Question: Im coding a navigation like the below mockup using bootstrap 2.x, the idea is to have a centered logo along with a '<URL>'

Ive got the logo centered fine, but im a little unsure how to get it to work with the stack icon whilst keeping to logo centered, because if i add in another element (the hamburger stack) which will need its own span then the logo can only have span11 which isn't enough to center it on the page.
I guess i could achieve this with absolute positioning of the hamburger stack, but would this be correct in terms of using the bootstrap framework and keeping the responsive nature of it working correctly.
Ive made a jsfiddle of the issue here - <URL>
The html im using is
'''
<div class="row-fluid">
<div class="span12 logo-centre">
LOGO
</div>
<div class="span8">
= <!--hamburger stack placeholder icon-->
</div>
'''
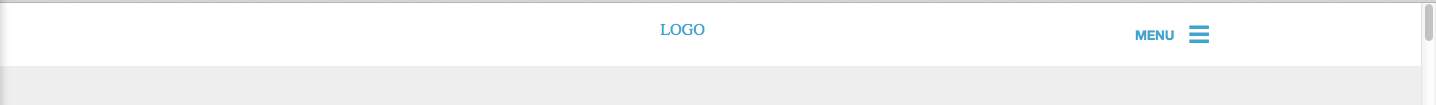
Answer: You can use an offset to create an empty column on the left side to keep the logo centered.
'''
<div class="row-fluid">
<div class="span10 offset1 logo-centre">
LOGO
</div>
<div class="span1">
= <!--hamburger stack placeholder icon-->
</div>
</div>
'''
Updated fiddle - <URL>